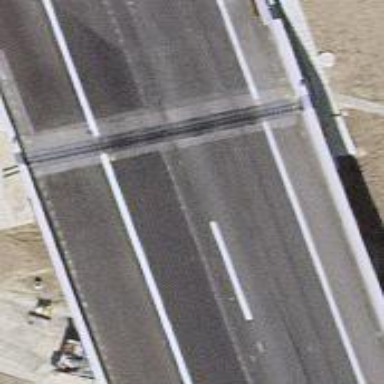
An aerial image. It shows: Motorway.